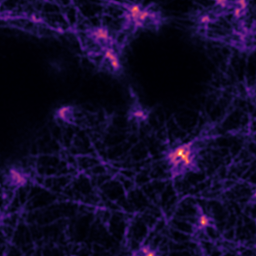
Label: Super-resolution F-actin image